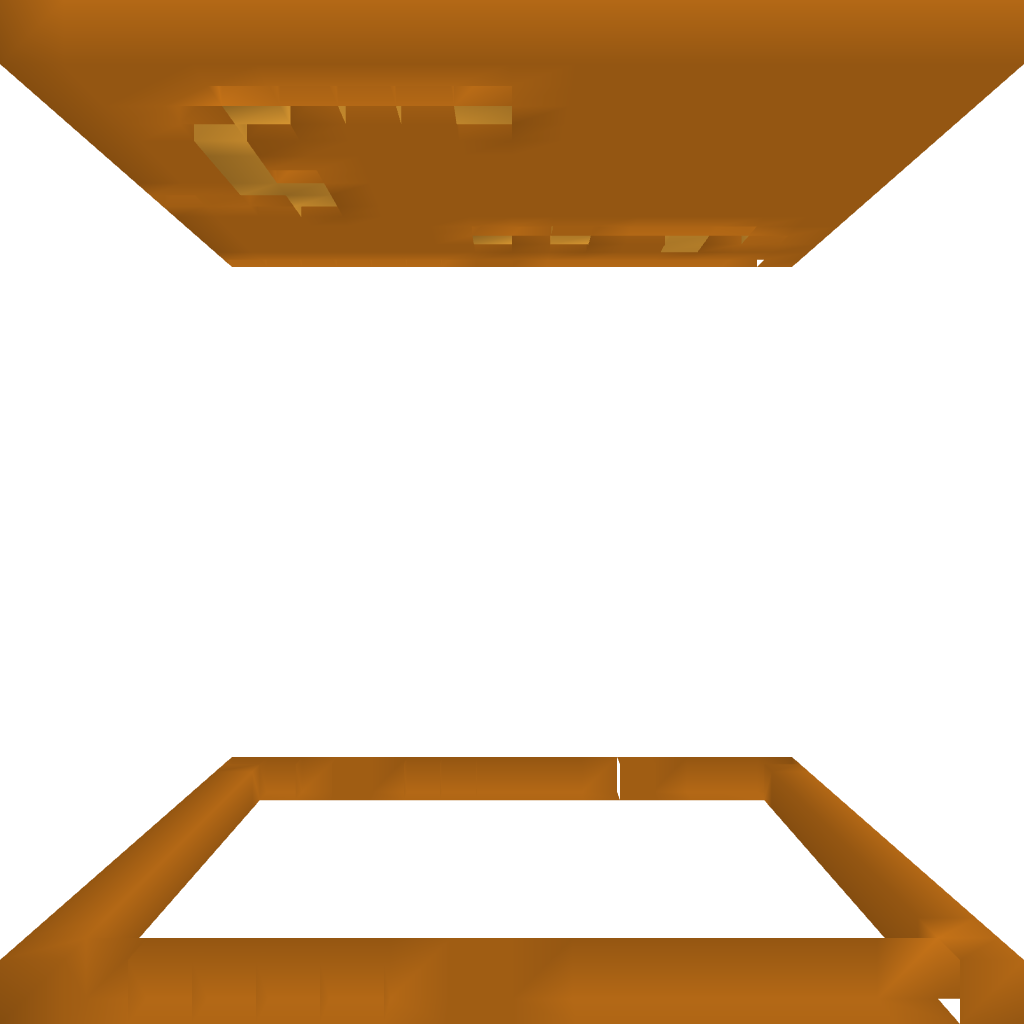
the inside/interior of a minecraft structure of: Jack-O-Lantern